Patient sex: M
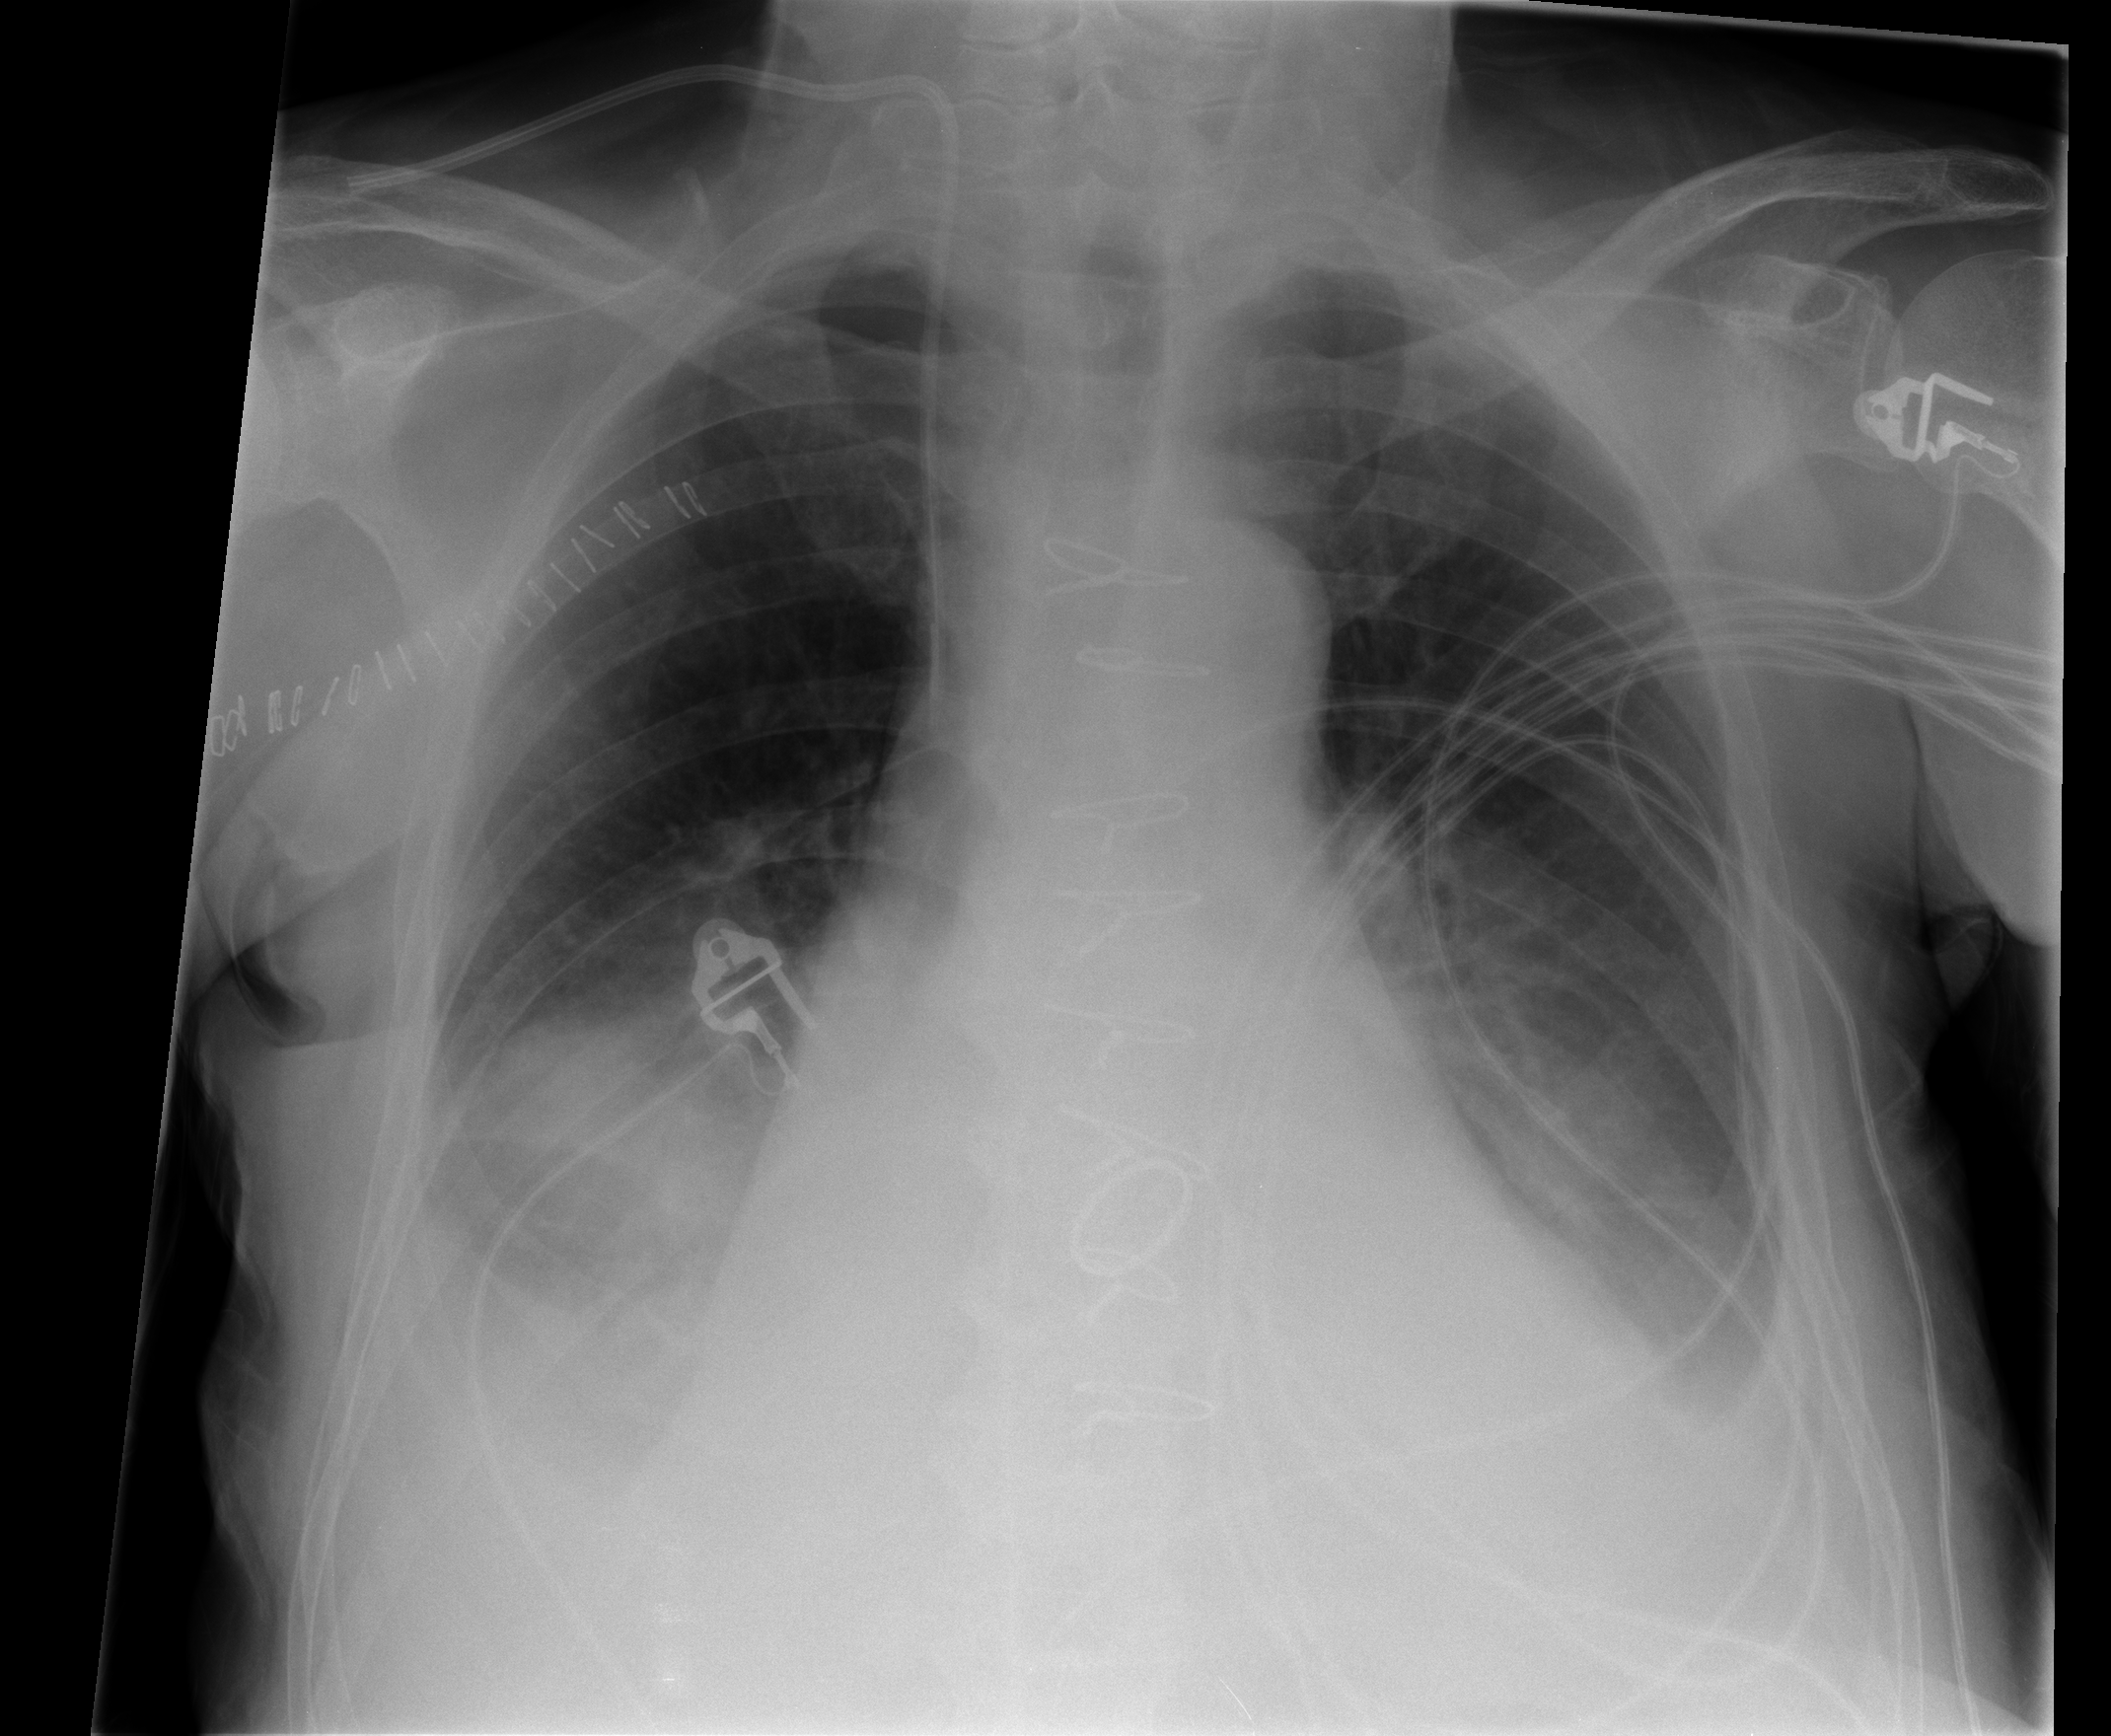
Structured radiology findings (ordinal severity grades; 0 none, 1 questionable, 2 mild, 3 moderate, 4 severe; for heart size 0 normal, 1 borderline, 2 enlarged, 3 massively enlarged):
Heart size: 2
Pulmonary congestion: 0
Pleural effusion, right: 3
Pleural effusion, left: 2
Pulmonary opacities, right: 2
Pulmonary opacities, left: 0
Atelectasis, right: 2
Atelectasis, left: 2